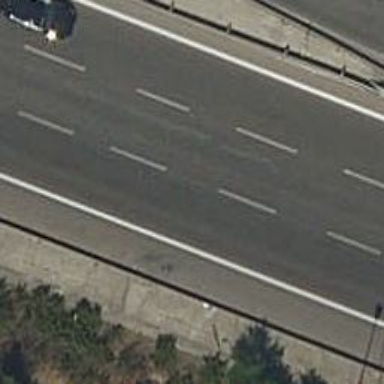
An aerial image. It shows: Asphalt motorway.